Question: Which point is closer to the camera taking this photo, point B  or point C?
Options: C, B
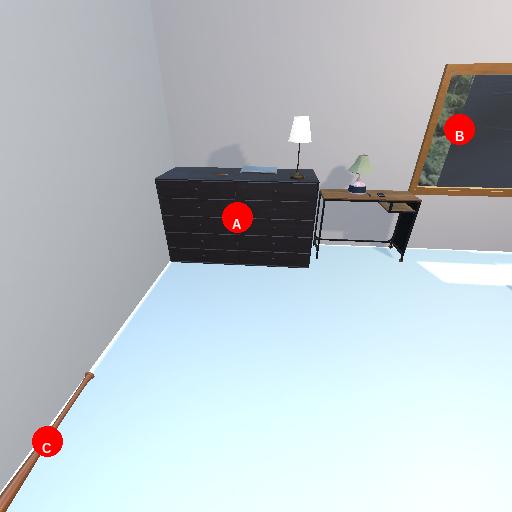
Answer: C